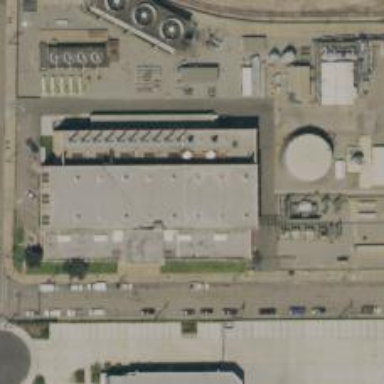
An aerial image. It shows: Gas turbine generator is in use.